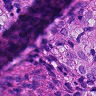
Metastatic tissue present: yes